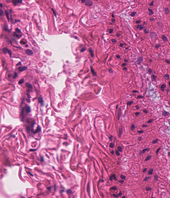
Tumor epithelial tissue: no
Tumor-associated stroma tissue: yes
Normal tissue: no